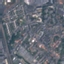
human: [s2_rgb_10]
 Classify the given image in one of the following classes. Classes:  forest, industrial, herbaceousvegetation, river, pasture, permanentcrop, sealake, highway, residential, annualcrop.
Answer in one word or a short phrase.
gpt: Residential